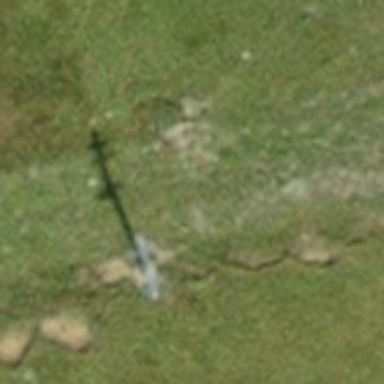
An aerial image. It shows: Pylon used for aerialway.